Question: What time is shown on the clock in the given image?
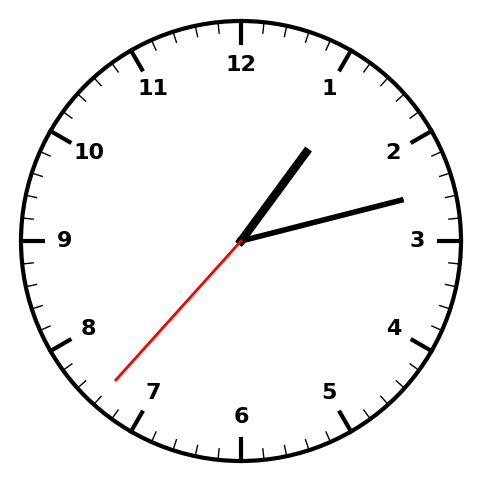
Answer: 01:12:37